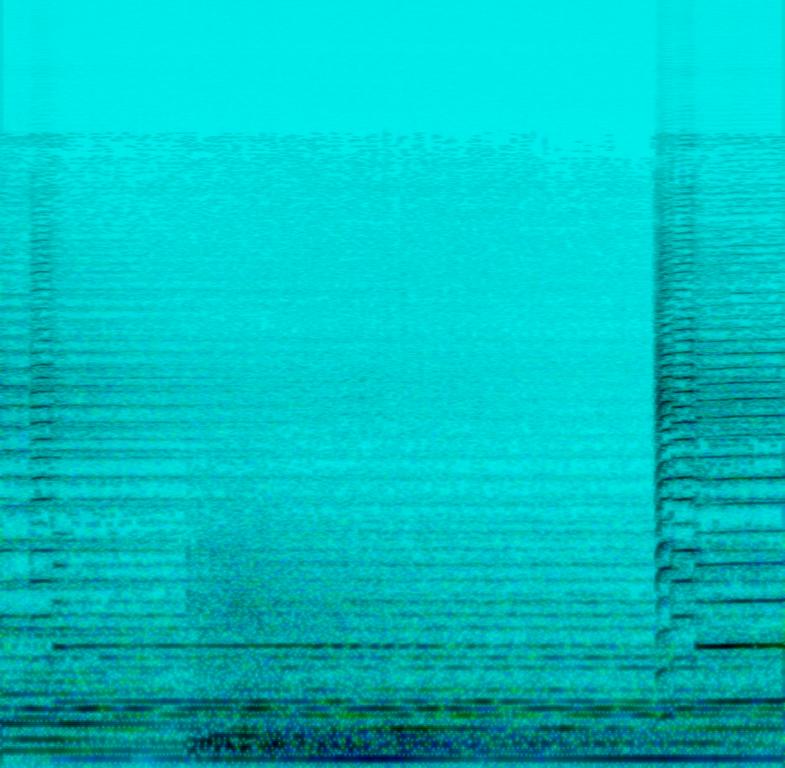
This is a jazz music piece with a saxophone solo as the lead. There is a clean-toned synth bass in the background creating an epic atmosphere. It would fit perfectly in a movie/TV show setting as a soundtrack opening.